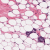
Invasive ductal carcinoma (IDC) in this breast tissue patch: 1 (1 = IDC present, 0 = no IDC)